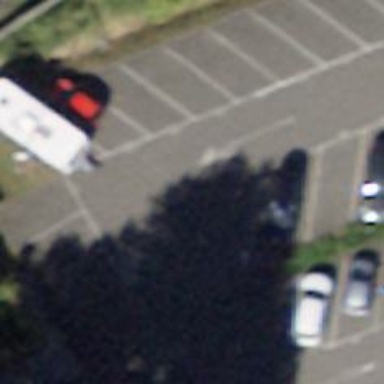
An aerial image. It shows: Parking aisle designated as service road.